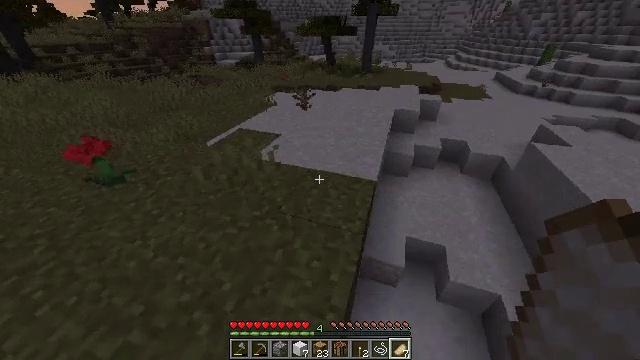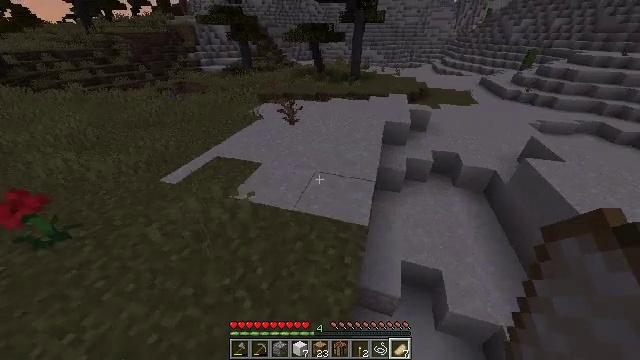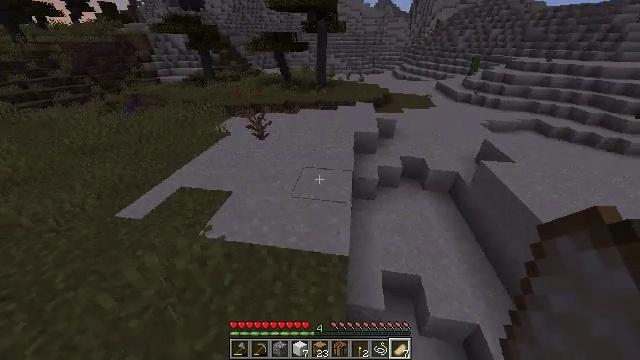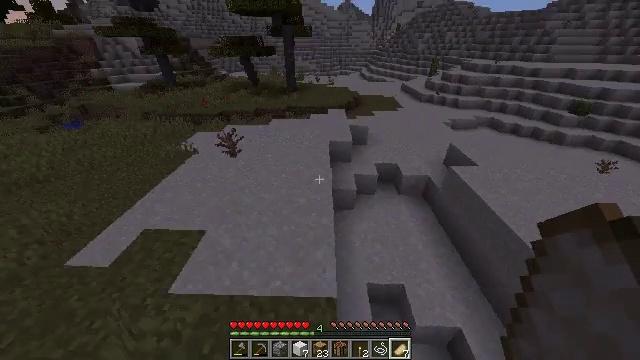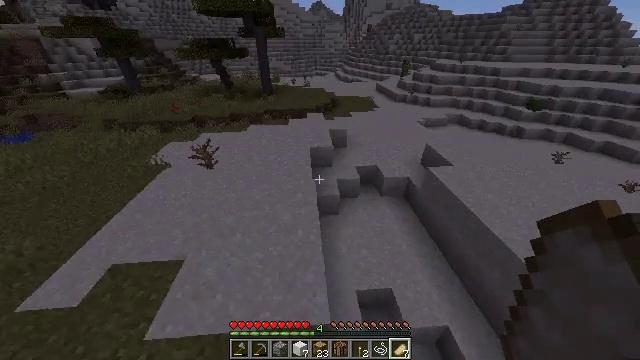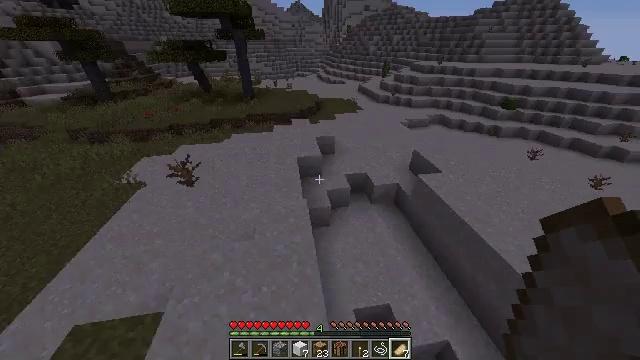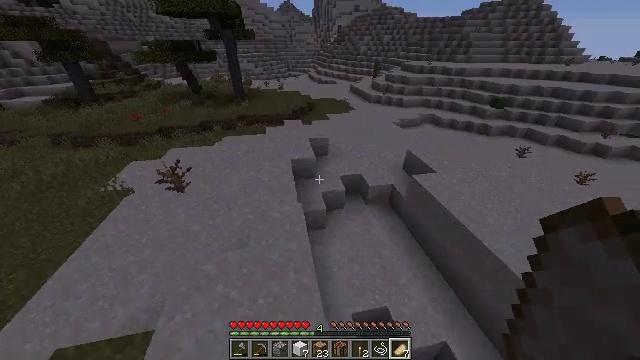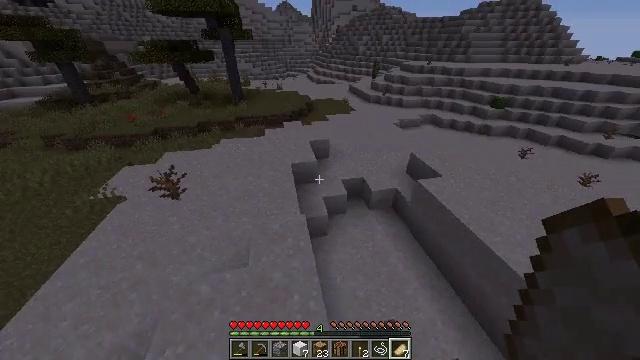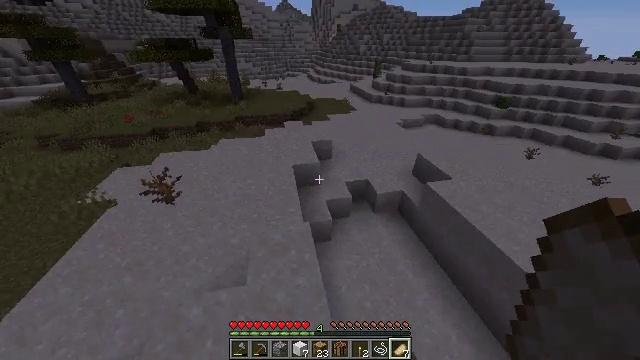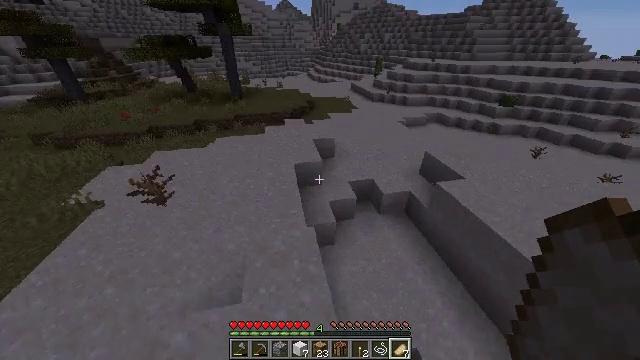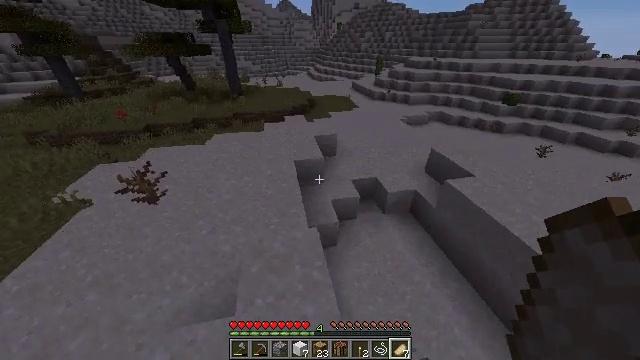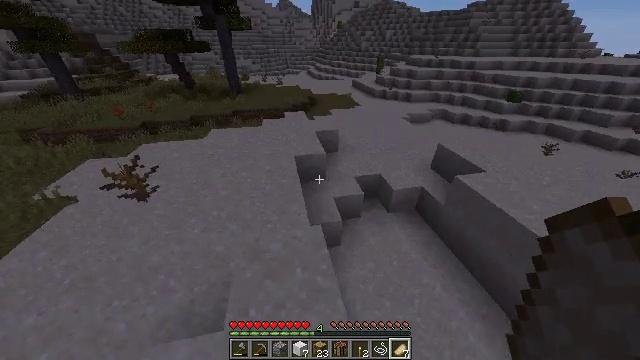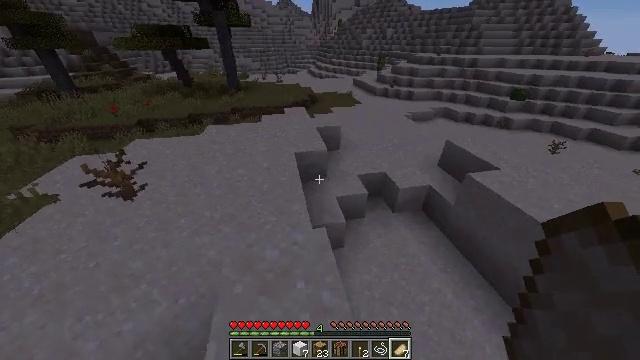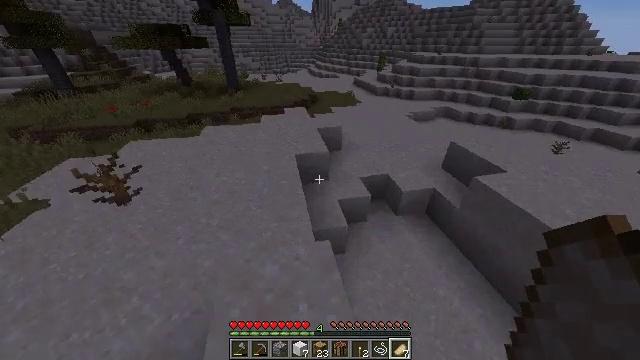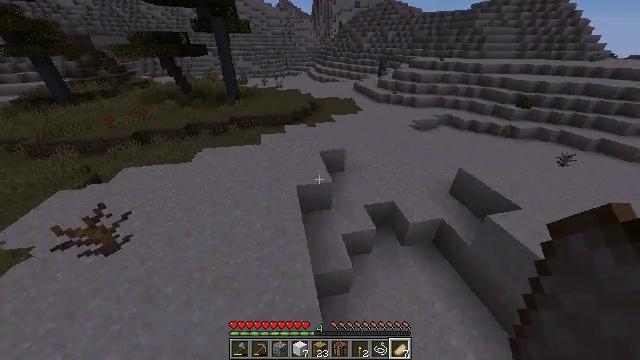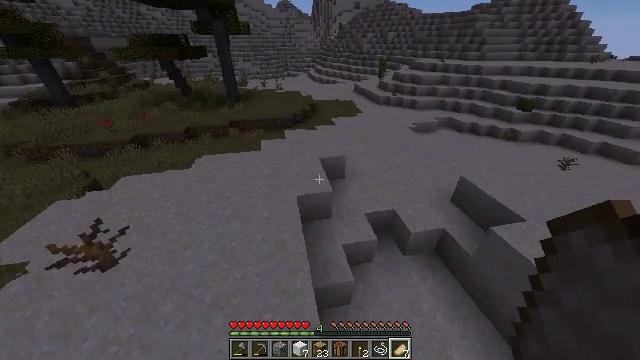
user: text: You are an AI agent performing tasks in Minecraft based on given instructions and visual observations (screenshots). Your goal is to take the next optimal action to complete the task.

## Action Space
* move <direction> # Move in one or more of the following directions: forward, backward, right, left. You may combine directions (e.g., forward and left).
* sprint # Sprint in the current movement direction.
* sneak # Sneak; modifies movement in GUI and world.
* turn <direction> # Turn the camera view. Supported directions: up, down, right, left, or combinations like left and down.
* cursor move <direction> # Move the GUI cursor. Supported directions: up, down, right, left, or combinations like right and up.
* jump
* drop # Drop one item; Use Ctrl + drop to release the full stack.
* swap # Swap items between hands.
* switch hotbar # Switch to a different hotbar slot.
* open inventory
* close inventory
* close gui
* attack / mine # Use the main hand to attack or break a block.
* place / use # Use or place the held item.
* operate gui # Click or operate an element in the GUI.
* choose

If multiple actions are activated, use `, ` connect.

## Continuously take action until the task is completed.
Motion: motion action
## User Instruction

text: Mine the terracotta block.
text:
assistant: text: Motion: move forward, sprint, turn right, jump
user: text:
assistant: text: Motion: move forward, sprint, turn right and up, jump
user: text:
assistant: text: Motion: move forward, sprint, turn right, jump
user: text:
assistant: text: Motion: move forward, sprint, turn right, jump
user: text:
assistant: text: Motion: move forward, sprint, turn right, jump
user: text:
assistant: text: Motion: move forward, sprint, turn right, jump
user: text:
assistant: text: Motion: move forward, sprint, jump
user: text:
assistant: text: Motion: move forward, sprint, jump
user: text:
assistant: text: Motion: move forward, sprint, jump
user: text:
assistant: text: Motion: move forward, sprint, jump
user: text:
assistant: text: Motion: move forward, sprint, jump
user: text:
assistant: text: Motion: move forward, sprint, jump
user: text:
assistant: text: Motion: move forward, sprint, jump
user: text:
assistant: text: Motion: move forward, sprint, jump
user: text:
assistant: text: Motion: move forward, sprint, jump
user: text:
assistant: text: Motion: move forward, sprint, jump
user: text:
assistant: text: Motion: move forward, sprint, jump
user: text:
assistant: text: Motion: move forward, sprint, jump
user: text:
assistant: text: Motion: move forward, sprint, jump
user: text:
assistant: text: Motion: move forward, sprint, jump
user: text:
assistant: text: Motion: move forward, sprint, jump
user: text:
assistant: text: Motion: move forward, sprint, jump
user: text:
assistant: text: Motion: move forward and move left, sprint, jump
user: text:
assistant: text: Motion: move forward and move left, sprint, jump
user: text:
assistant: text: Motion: move forward and move left, sprint, jump
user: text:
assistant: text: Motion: move forward, sprint, turn right and up, jump
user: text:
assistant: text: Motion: move forward, sprint, turn right and up, jump
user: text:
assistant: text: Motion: move forward, sprint, turn right, jump
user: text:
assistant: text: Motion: move forward, sprint, turn right, jump
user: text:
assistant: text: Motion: move forward, sprint, turn right, jump